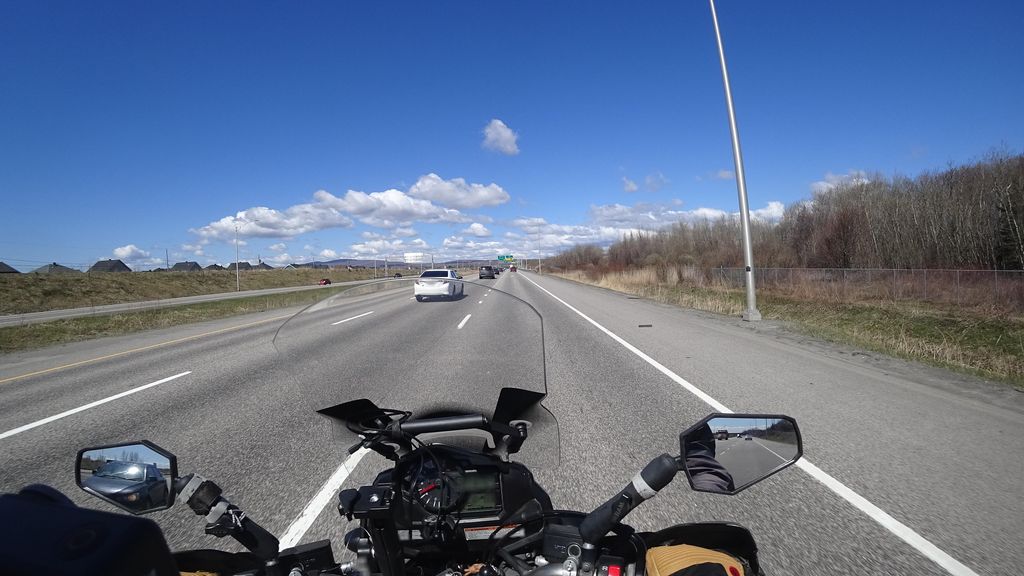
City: quebec_city